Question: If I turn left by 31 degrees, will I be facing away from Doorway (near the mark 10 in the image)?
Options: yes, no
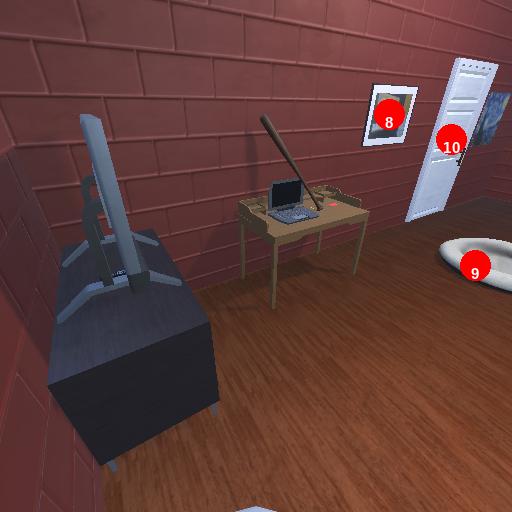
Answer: yes